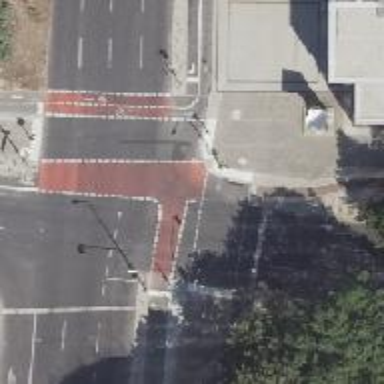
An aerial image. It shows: Cycleway with asphalt surface. There is crossing with traffic signals and crossing island.